Brain MRI, t2w sequence, axial 2D slice.
Patient: age 34, sex F, weight 95 kg, height 1.95 m
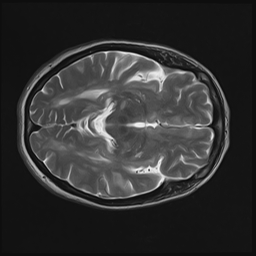